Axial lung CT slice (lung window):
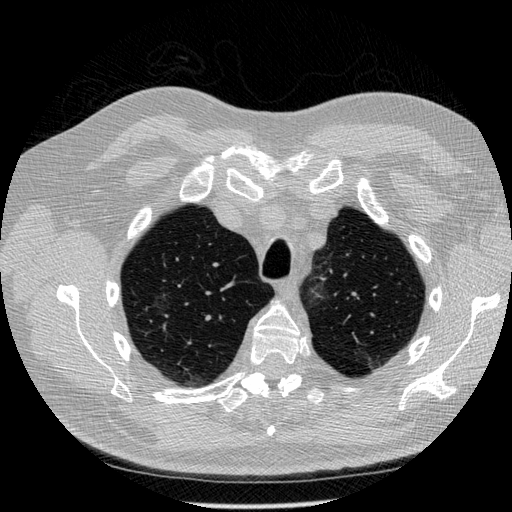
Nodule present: no